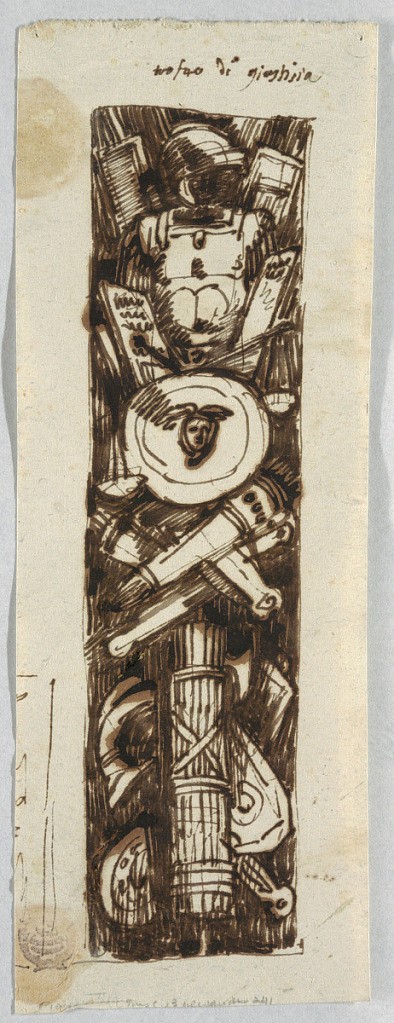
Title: Panel of Trophies
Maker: Felice Giani, Italian, 1758–1823
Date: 1800–1820
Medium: Pen and brown ink, brush and brown wash, graphite on laid paper
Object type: Drawing
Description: Vertical rectangle showing design of military trophy.  At center, a shield with a Medusa and crossed quivers. At bottom, a fasces.